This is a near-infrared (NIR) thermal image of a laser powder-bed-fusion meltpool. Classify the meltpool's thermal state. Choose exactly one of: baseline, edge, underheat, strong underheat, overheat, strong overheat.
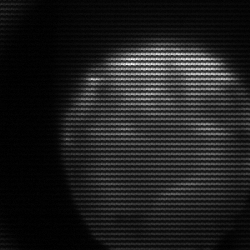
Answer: edge